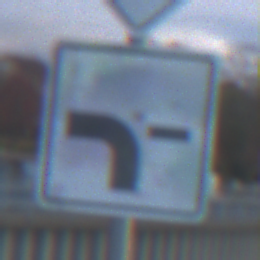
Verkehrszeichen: VerlaufVorfahrtsstrasse6
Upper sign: Vorfahrtsstrasse
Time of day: SunriseSunset
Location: Outdoor (Suburban)
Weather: PartlyCloudy
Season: NotSpecified
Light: Natural